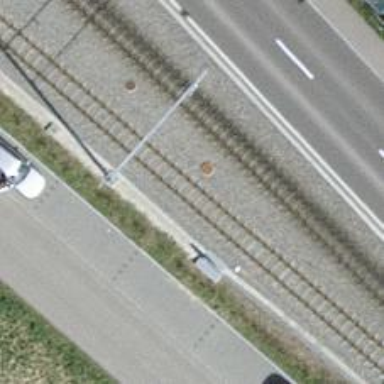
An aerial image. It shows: Narrow-gauge railway siding with electrified contact lines.